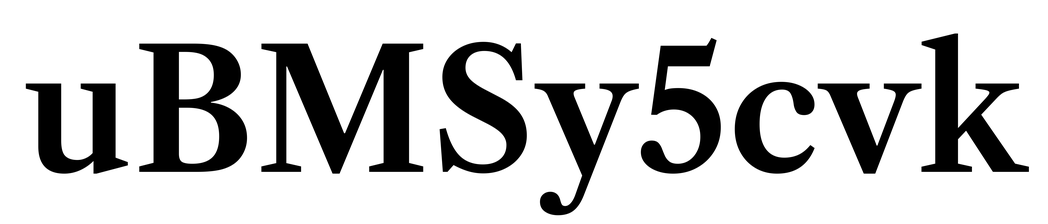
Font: LibreCaslonText_SemiBold